Question: What is the topic?
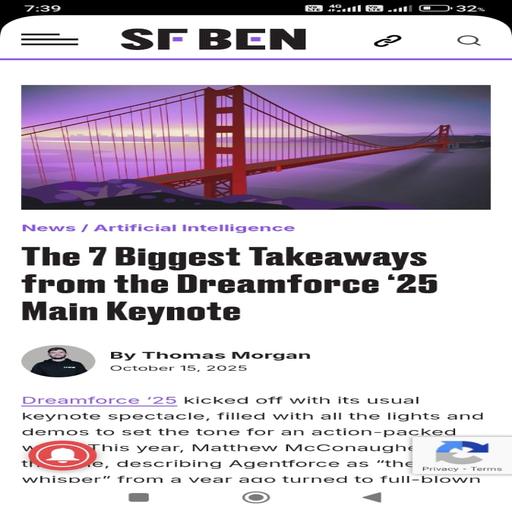
Answer: Artificial Intelligence